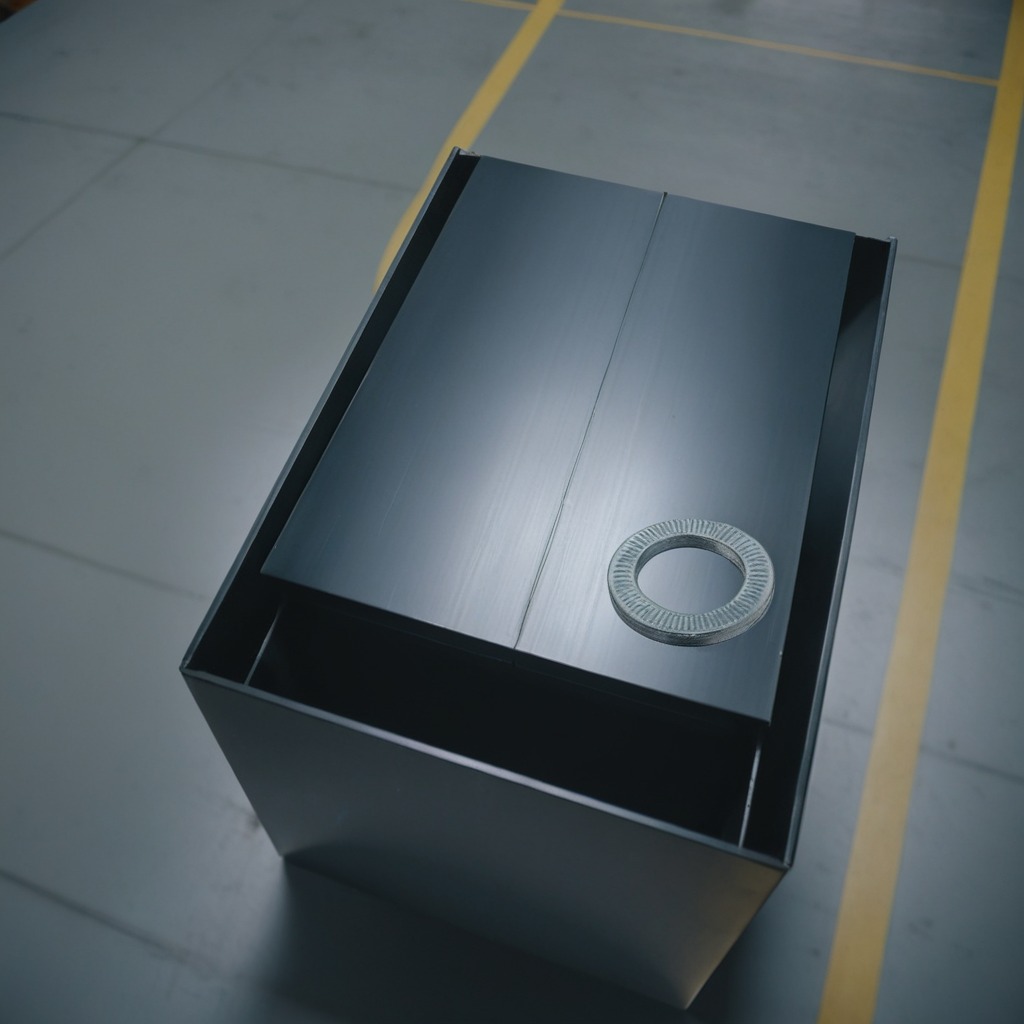
A flat metal washer lies on the toolbox surface in an airplane hangar workshop.